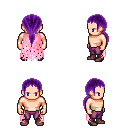
a pixel art fantasy rpg character, male body template, human, light skin, pink tattered cape, magenta pants, purple ponytail hairstyle, maroon shoes, four views (front, back, left, right), 2x2 character sprite sheet, small pixel art, hard edges, no anti-aliasing